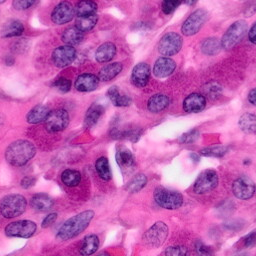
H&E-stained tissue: Pancreatic